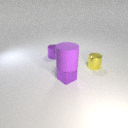
large purple rubber cylinder above small purple metal cube